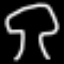
Label: mushroom